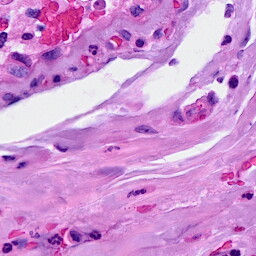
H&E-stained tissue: Breast